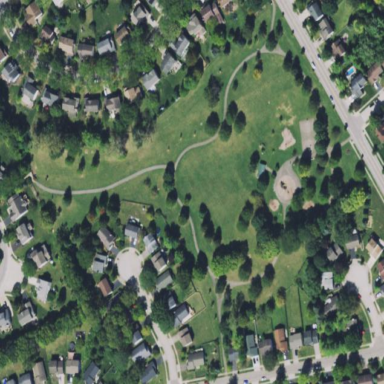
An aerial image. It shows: Lovely park for leisure and relaxation.